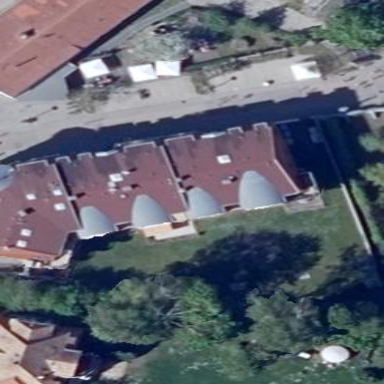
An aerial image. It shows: Charming apartments building with mansard roof design.